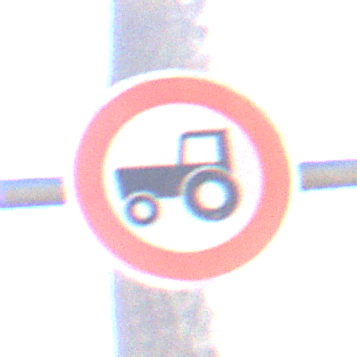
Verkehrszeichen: VerbotKraftfahrzeugeZuegeNichtSchneller25
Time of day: MorningAfternoon
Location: Outdoor (Nature)
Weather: Clear
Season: Winter
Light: Natural